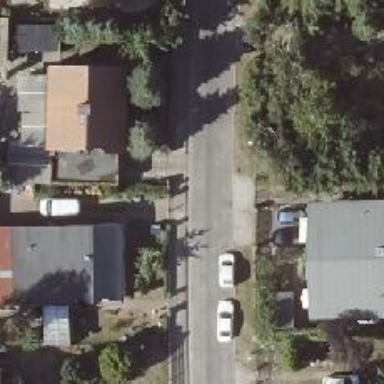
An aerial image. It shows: Residential road with asphalt surface and sidewalk on the left side.